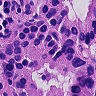
Metastatic tissue present: yes